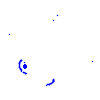
Particle: kaon